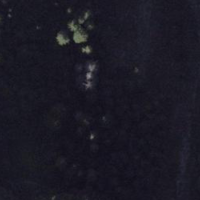
EUNIS habitat code: 43
Species observed at this site:
Astrantia major